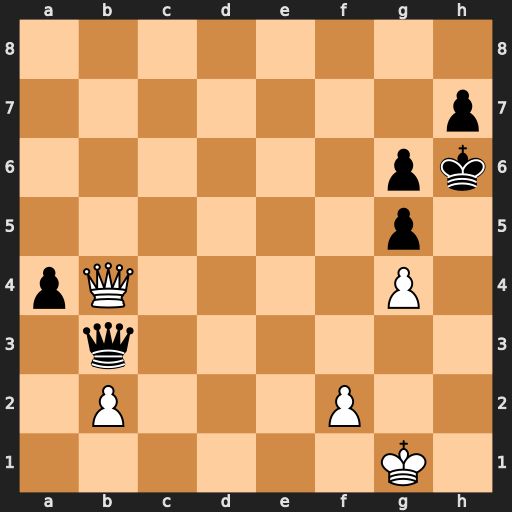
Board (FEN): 8/7p/6pk/6p1/pQ4P1/1q6/1P3P2/6K1
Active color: w
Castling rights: -
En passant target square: -
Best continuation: Qf8#